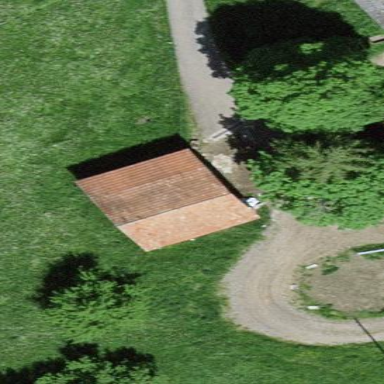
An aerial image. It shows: Farm auxiliary building.